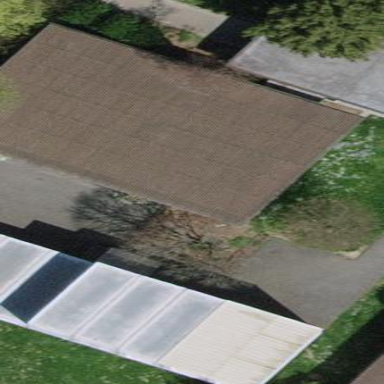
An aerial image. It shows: School building.